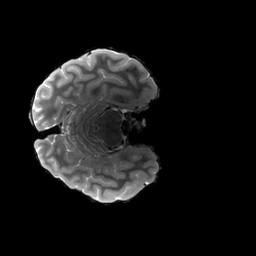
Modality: T2w
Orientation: axial
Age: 18
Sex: female
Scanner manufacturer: siemens
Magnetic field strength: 3 T
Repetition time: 3.2 s
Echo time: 0.564 s